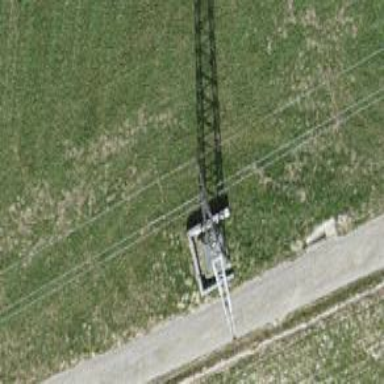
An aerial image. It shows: Power tower.